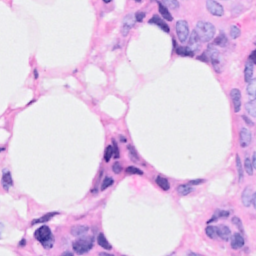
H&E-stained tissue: Breast